Interaction volume radius: 10 \u00c5
Interaction volume height: 10 \u00c5
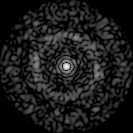
Disorder parameter: 0.8535